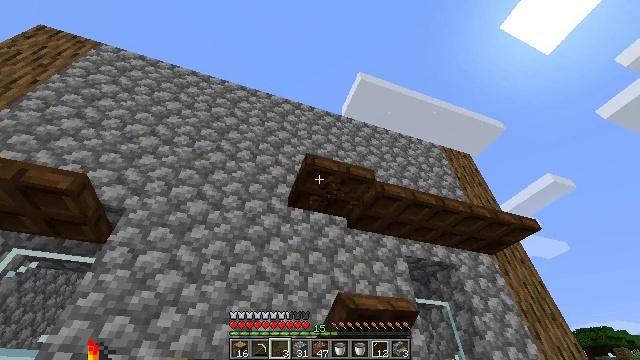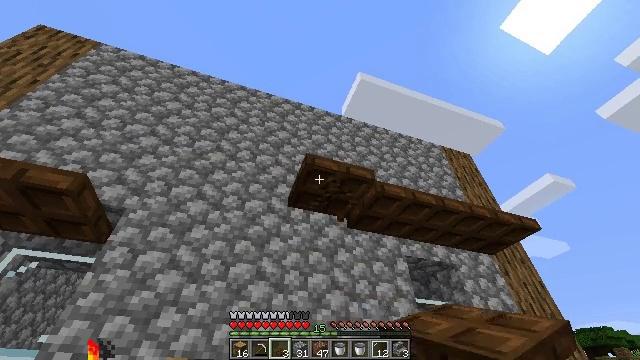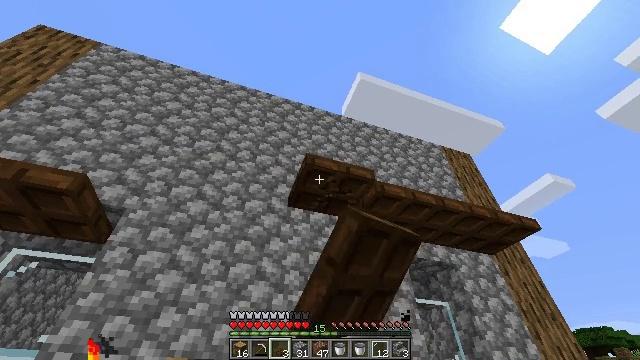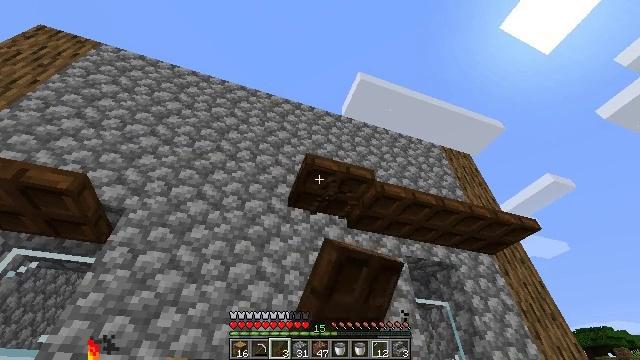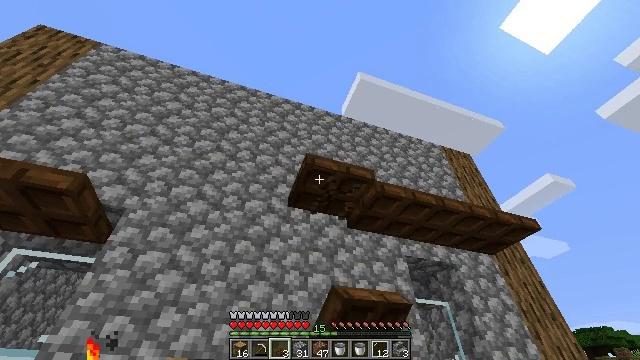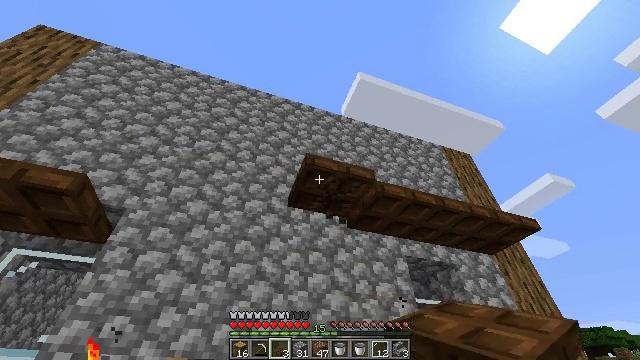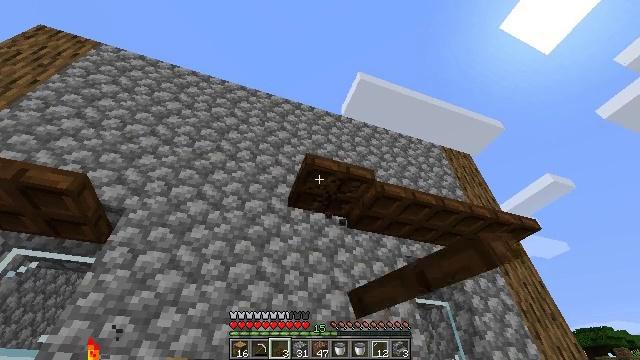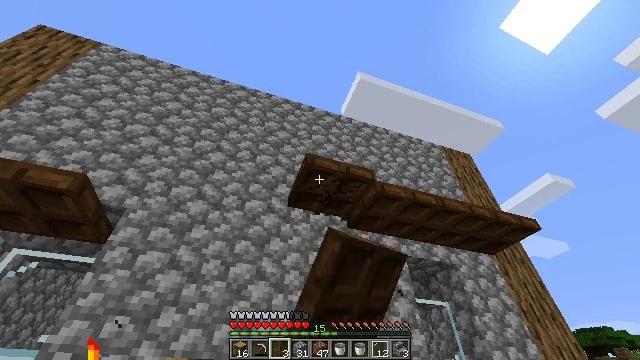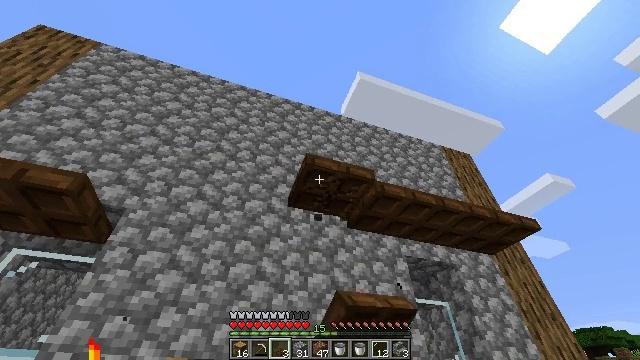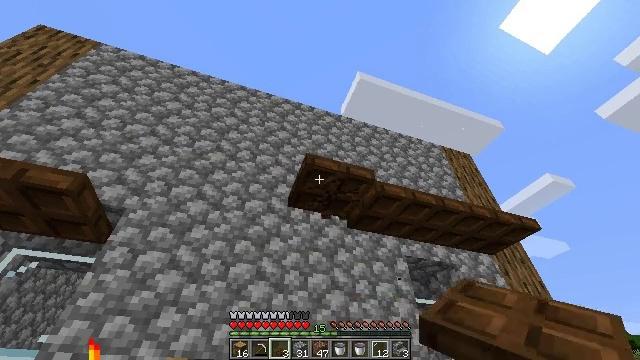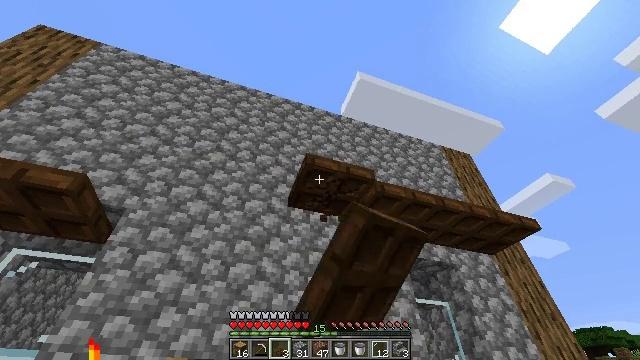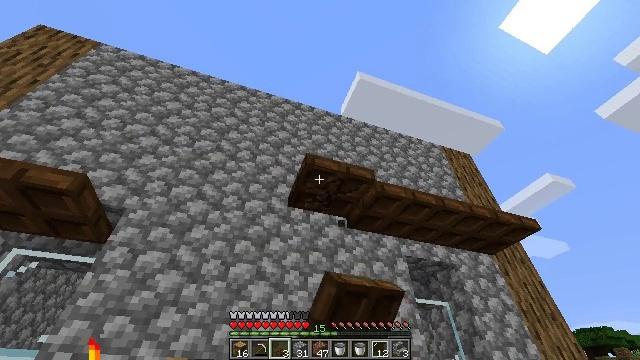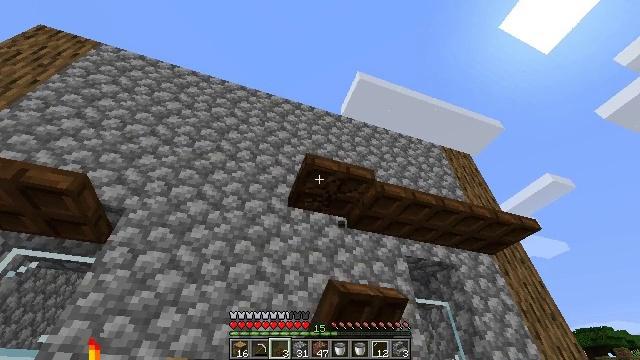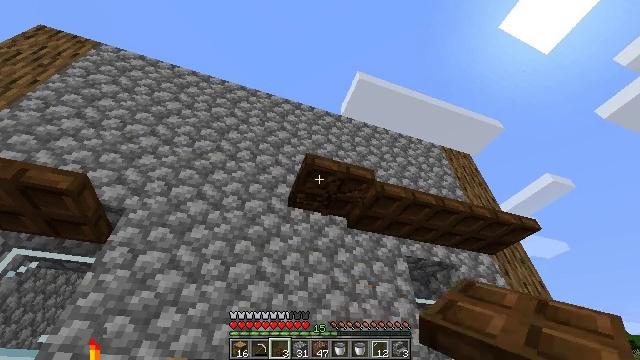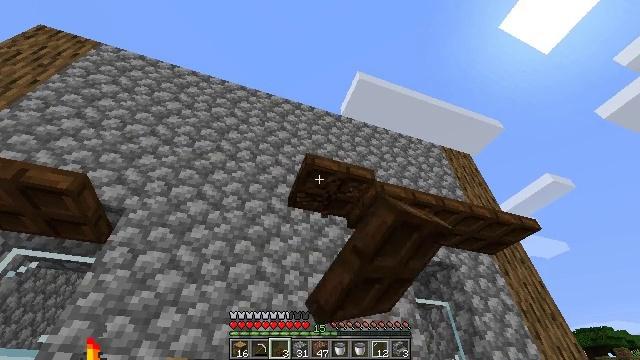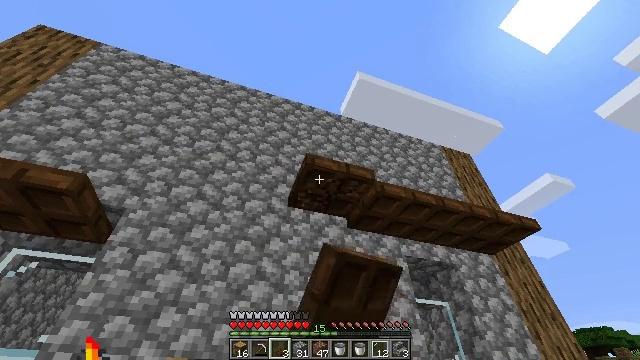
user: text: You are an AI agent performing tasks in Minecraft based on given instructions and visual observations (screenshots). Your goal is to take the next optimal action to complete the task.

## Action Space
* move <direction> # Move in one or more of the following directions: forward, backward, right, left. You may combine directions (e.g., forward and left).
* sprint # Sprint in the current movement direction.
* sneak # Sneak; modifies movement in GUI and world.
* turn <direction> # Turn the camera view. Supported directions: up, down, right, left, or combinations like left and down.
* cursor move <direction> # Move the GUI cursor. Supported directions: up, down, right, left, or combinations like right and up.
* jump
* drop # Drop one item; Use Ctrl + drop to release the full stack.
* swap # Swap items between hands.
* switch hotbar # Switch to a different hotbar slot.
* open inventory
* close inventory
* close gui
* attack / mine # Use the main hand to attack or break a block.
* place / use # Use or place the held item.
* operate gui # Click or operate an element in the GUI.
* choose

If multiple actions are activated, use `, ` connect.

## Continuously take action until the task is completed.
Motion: motion action
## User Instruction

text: Mine the dark oak trapdoor.
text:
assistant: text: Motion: attack / mine
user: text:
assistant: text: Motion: attack / mine
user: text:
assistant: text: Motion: attack / mine
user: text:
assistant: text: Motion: attack / mine
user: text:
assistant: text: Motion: attack / mine
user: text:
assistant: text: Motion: attack / mine
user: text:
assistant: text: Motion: attack / mine
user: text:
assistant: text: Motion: attack / mine
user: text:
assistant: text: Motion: attack / mine
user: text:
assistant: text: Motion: attack / mine
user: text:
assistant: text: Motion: attack / mine
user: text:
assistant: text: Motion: attack / mine
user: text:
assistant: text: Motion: attack / mine
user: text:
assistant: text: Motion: attack / mine
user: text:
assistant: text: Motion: attack / mine
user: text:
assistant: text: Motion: attack / mine
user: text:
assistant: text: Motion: attack / mine
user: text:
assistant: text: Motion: attack / mine
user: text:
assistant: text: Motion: attack / mine
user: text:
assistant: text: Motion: attack / mine
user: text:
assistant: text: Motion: attack / mine
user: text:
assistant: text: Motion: attack / mine
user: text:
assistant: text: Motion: attack / mine
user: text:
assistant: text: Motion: attack / mine
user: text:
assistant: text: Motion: attack / mine
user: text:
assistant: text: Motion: attack / mine
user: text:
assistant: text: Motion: attack / mine
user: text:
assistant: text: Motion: attack / mine
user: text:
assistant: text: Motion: attack / mine
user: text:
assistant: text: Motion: attack / mine